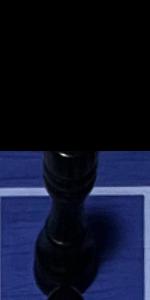
Label: Rook_Black